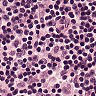
Metastatic tissue present: no